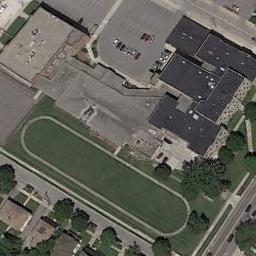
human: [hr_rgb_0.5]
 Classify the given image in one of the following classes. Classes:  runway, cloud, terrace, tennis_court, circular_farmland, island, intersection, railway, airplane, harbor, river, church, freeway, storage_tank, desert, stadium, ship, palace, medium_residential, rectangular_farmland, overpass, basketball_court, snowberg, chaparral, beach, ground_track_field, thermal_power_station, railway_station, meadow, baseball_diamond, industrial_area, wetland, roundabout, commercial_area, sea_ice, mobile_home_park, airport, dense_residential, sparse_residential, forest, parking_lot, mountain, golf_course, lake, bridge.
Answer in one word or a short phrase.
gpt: ground_track_field